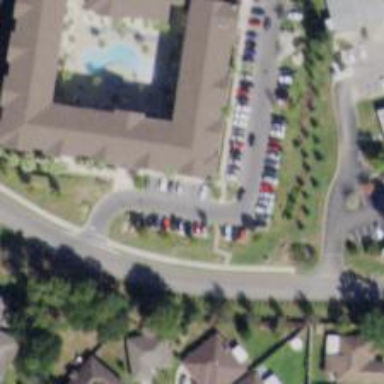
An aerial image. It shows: Parking space is available.